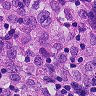
Metastatic tissue present: yes